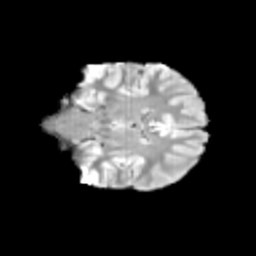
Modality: T2w
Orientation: coronal
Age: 11
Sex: male
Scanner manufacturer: siemens
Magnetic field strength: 3 T
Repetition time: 3.8 s
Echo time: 0.07 s